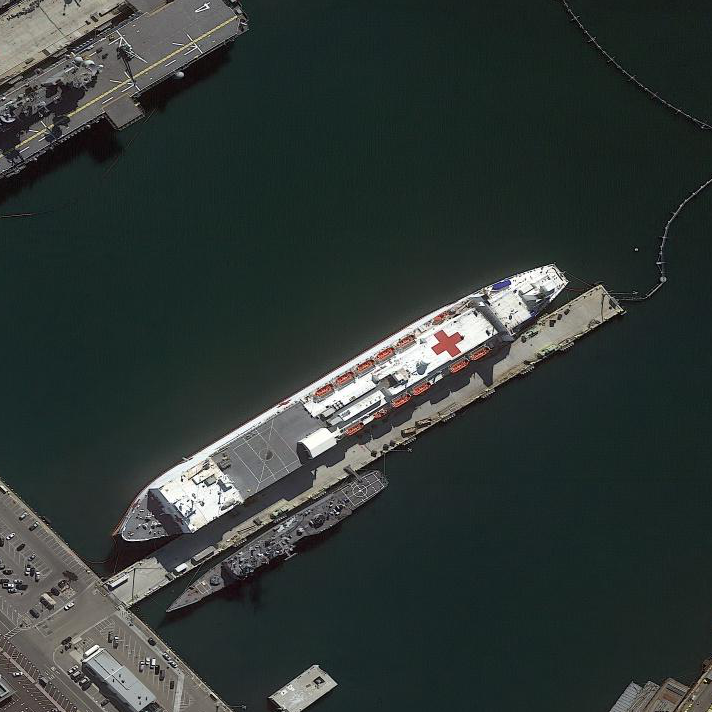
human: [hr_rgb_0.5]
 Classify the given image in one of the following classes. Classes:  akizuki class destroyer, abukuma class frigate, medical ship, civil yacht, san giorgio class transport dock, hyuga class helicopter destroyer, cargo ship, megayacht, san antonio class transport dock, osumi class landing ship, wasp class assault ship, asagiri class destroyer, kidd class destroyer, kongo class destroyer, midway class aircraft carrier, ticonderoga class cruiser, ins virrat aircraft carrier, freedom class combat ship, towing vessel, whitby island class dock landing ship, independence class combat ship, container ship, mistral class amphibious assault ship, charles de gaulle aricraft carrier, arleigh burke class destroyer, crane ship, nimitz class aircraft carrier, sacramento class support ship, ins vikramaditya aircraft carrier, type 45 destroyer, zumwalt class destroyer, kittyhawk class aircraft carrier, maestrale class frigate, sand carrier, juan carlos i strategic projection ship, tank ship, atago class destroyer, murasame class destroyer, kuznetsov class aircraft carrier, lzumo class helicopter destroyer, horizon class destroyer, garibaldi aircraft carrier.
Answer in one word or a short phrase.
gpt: Medical ship